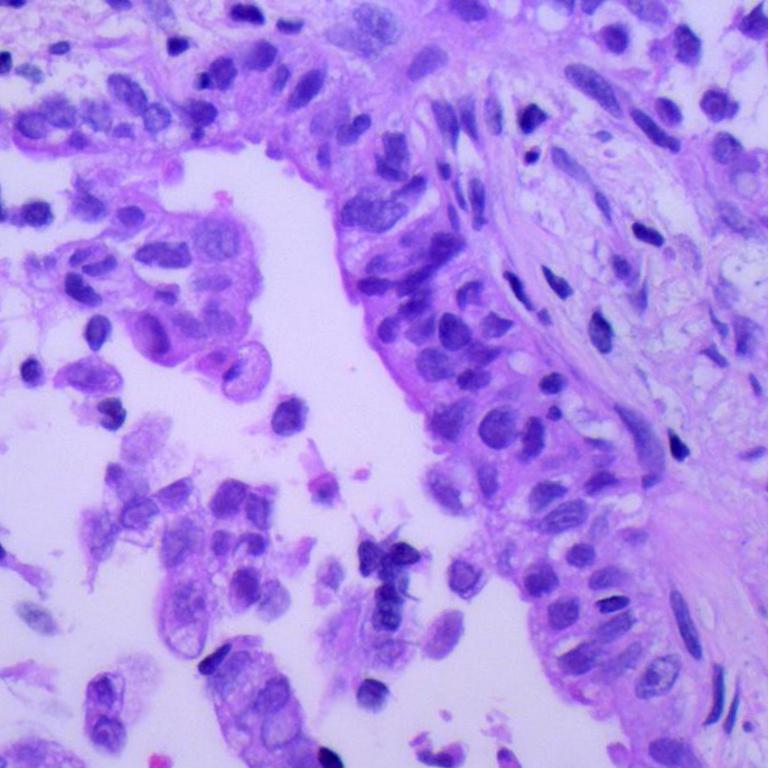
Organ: lung
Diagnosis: adenocarcinomas